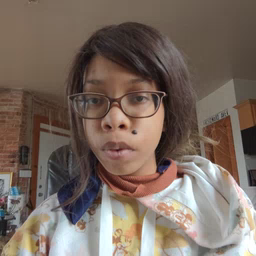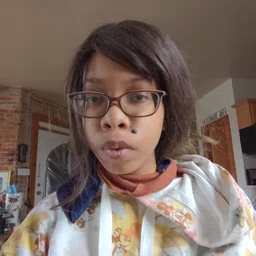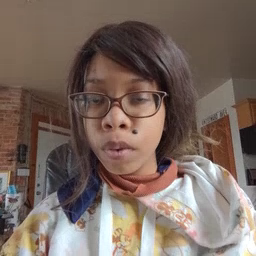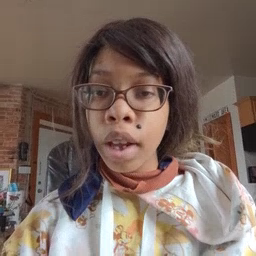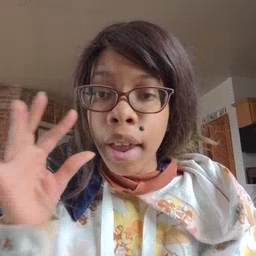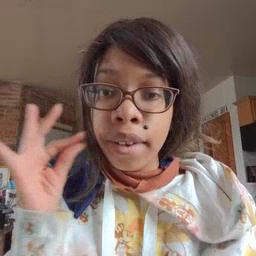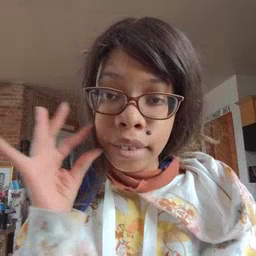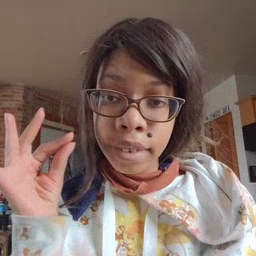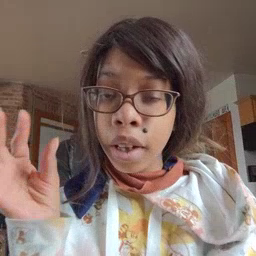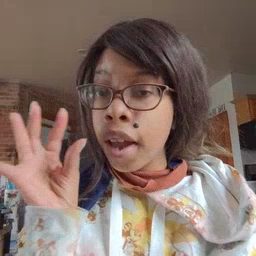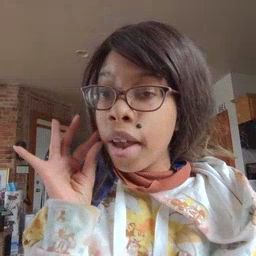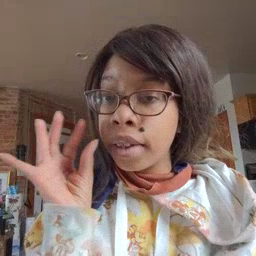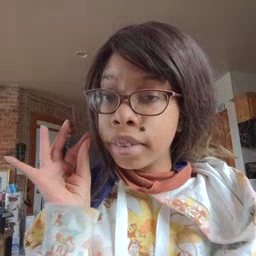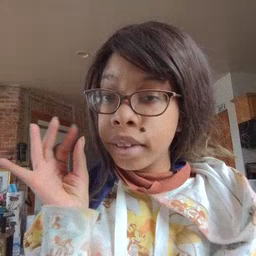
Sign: cat